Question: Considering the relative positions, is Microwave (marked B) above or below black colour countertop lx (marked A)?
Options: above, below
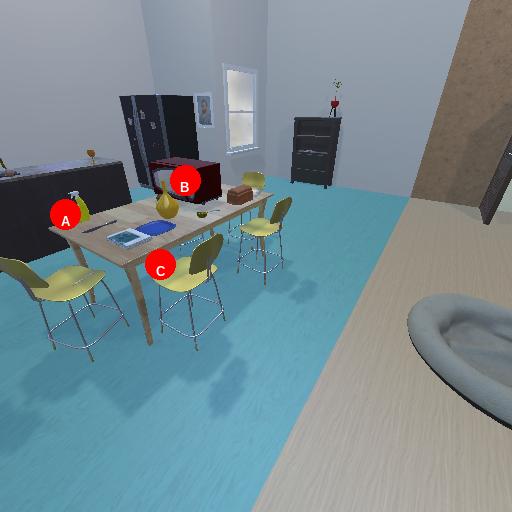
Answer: above